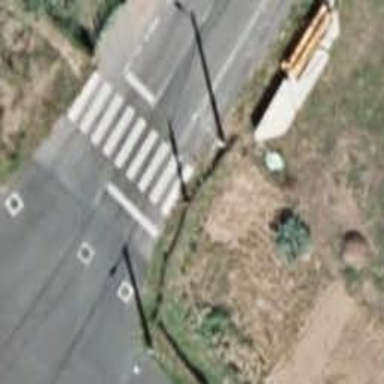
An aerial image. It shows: Uncontrolled crossing on the road.